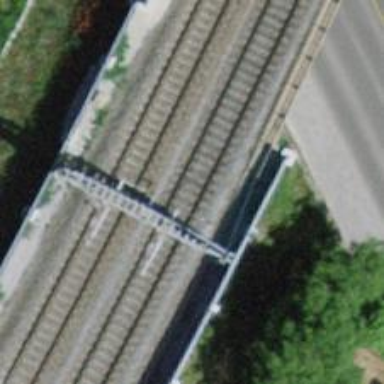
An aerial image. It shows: Single-track railway bridge with contact lines for electrification.